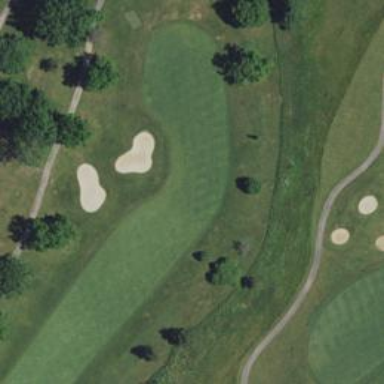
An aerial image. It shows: Golf hole.